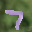
Label: 7